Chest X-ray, AP view. Patient: 38 years old, sex M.
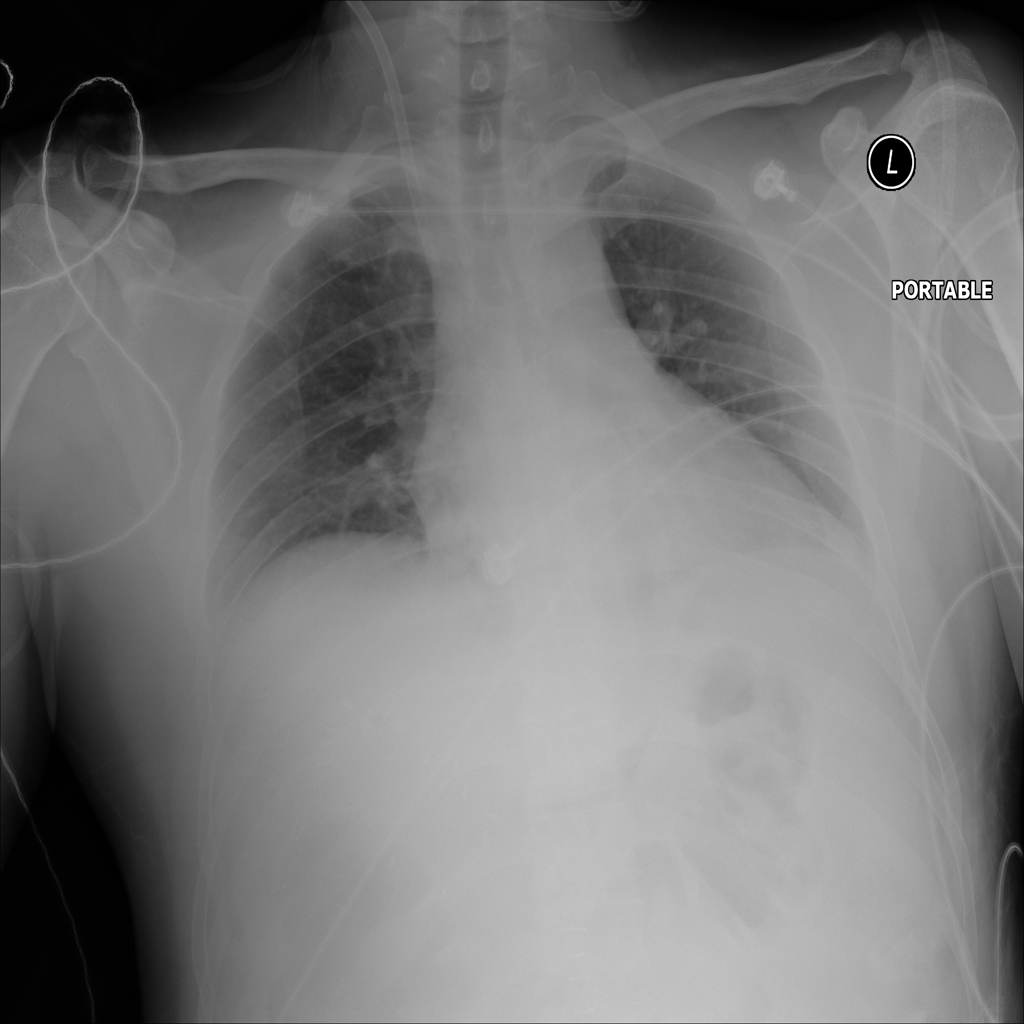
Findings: No Finding